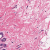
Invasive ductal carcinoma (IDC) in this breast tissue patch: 0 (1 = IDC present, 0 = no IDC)